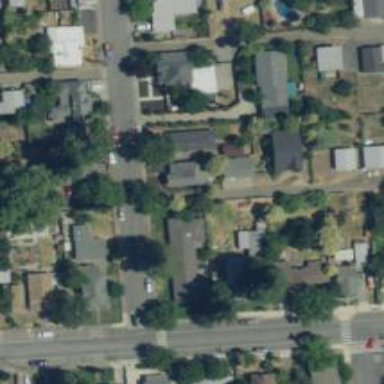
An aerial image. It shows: Neighborhood.